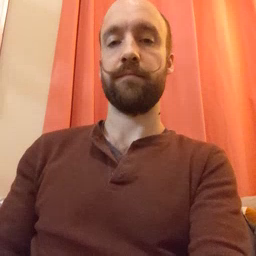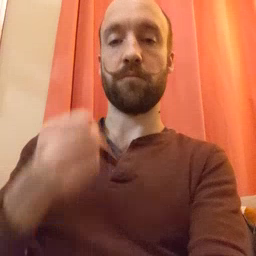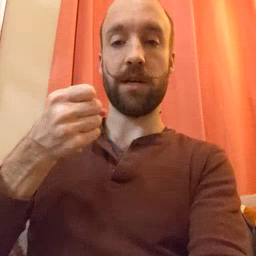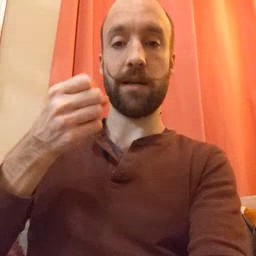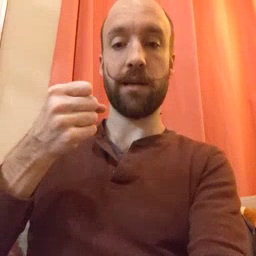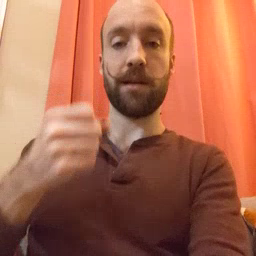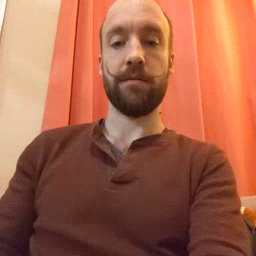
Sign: milk